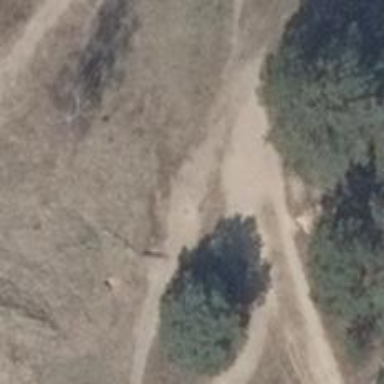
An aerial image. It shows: Path with track type of grade 4.